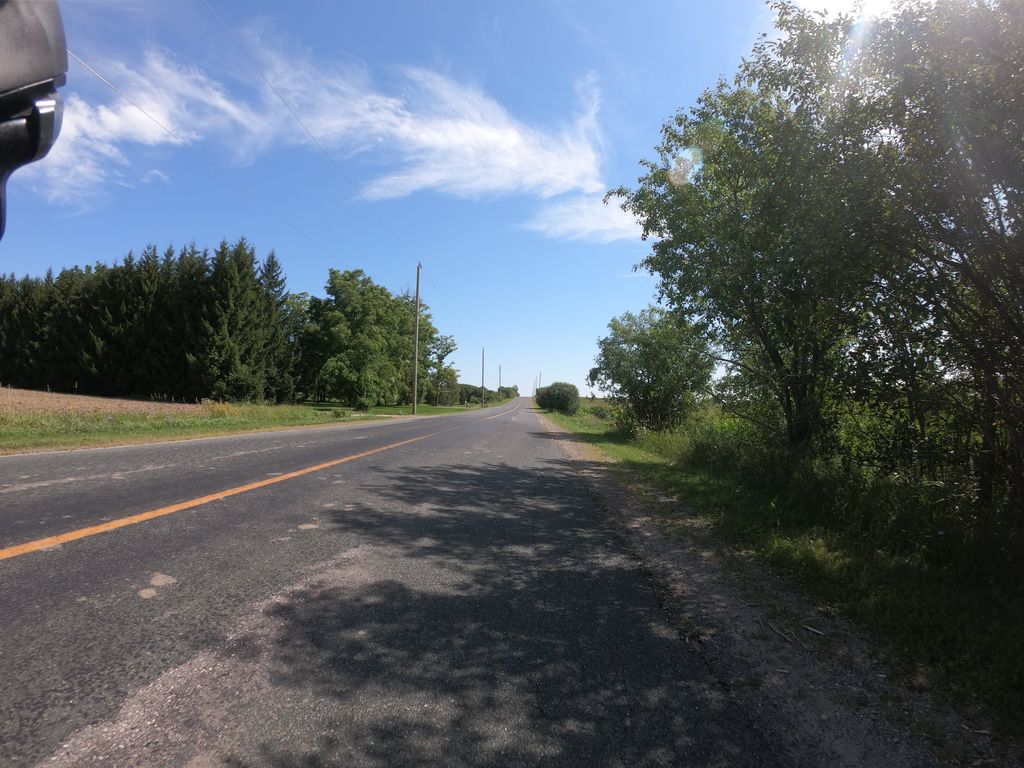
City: kitchener-waterloo